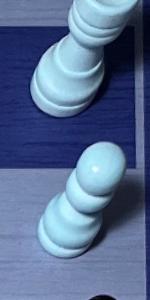
Label: Pawn_White